Interaction volume radius: 10 \u00c5
Interaction volume height: 10 \u00c5
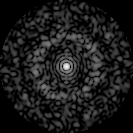
Disorder parameter: 0.8436